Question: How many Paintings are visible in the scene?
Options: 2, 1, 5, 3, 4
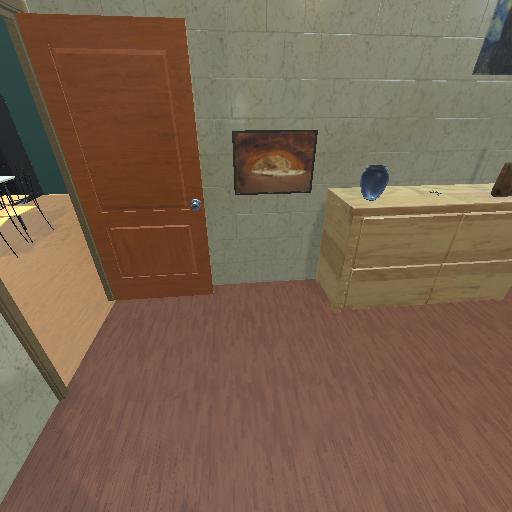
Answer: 2